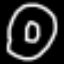
Label: donut